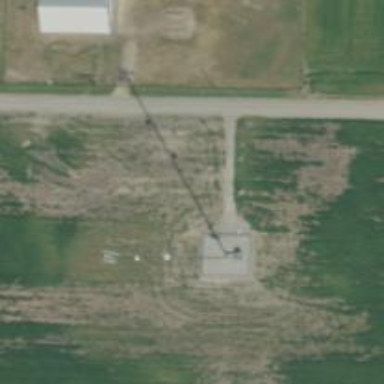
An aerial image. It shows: Communications tower of type communication.